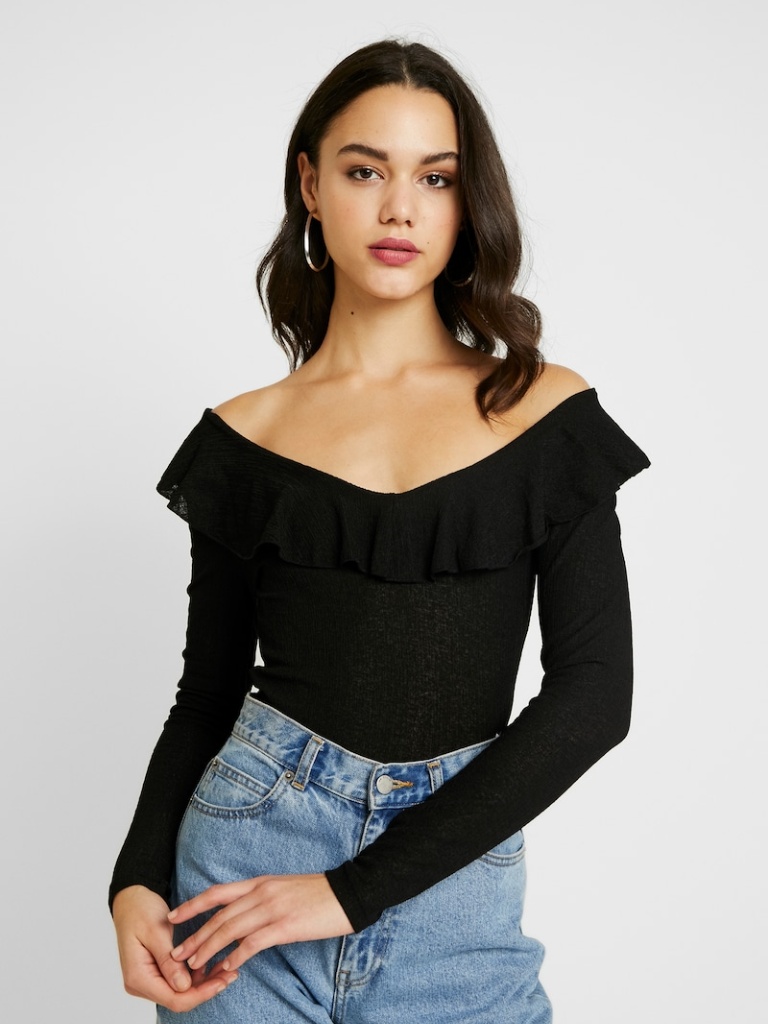
knit tight a long-sleeved with the sleeves down hip length Fully Tucked in scoop blouse